Interaction volume radius: 10 \u00c5
Interaction volume height: 10 \u00c5
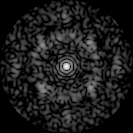
Disorder parameter: 0.6854